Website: apple
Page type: address-validator
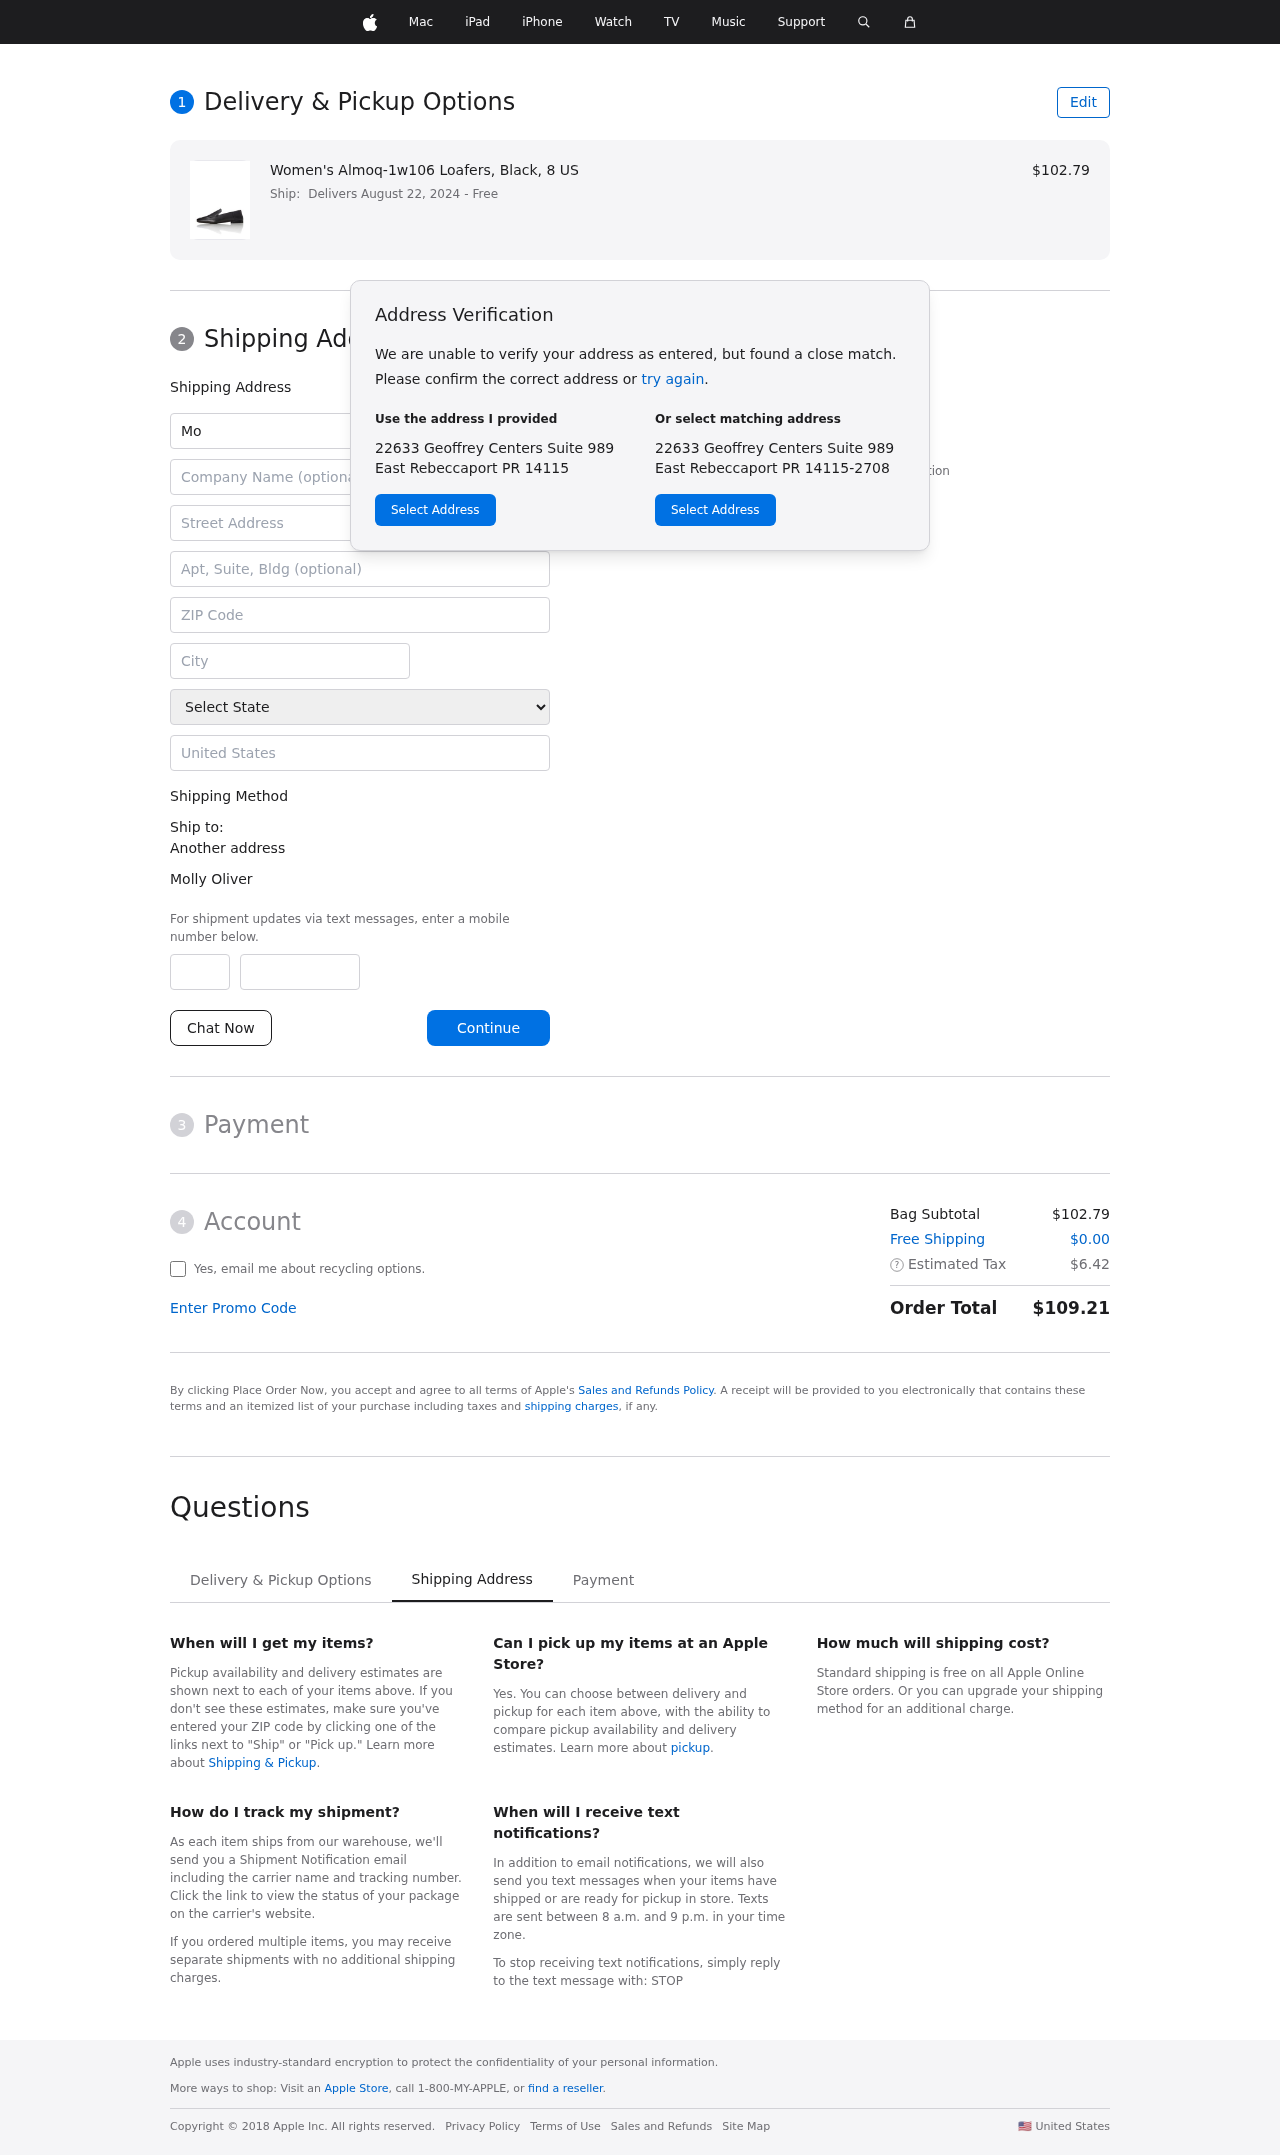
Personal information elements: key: PII_CITY
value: East Rebeccaport
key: PII_COUNTRY
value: United States
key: PII_FIRSTNAME
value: Molly
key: PII_FULLNAME
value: Molly Oliver
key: PII_LASTNAME
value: Oliver
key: PII_PHONE_AREA
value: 947
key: PII_PHONE_SUFFIX
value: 0227
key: PII_POSTCODE
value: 14115
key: PII_STATE
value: PR
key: PII_STREET
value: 22633 Geoffrey Centers Suite 989
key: PII_CITY_STATE_ZIP
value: East Rebeccaport PR 14115
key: PII_STATE_ABBR
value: PR
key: PII_POSTCODE_FULL
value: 14115
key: PII_POSTCODE_NUMERIC
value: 14115
Product elements: key: PRODUCT1_NAME
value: Women's Almoq-1w106 Loafers, Black, 8 US
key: PRODUCT1_PRICE
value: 102.79
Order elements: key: ORDER_DELIVERY_DATE
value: Delivers August 22, 2024
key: ORDER_SUBTOTAL
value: $102.79
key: ORDER_SHIPPING_COST
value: $0.00
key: ORDER_TAX
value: $6.42
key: ORDER_TOTAL
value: $109.21